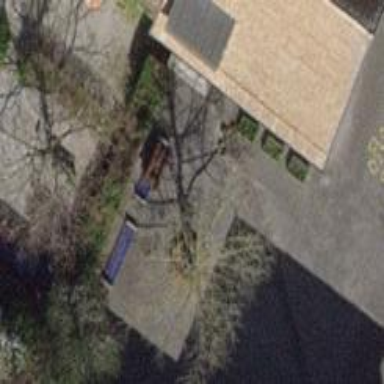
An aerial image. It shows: Picnic table located in leisure land area.